Question: Count the number of objects in the diagram.
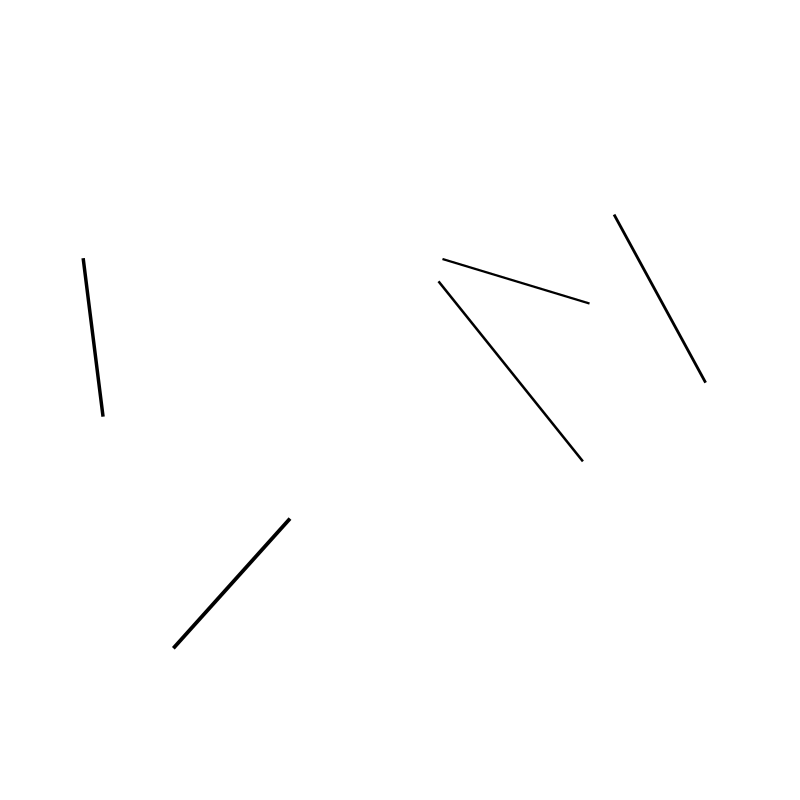
Answer: 5